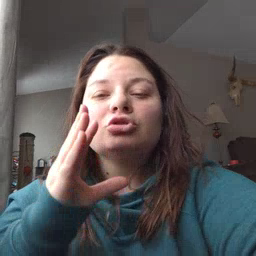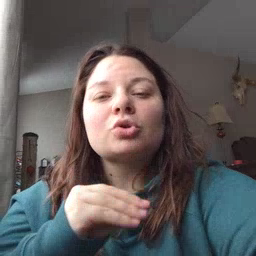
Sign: story